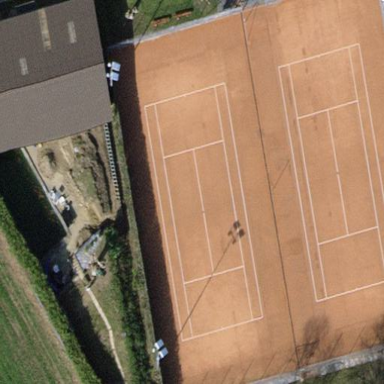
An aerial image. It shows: Clay tennis court on the leisure land pitch.